Field crop: maize
Growth stage: 2
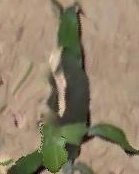
Species: maize